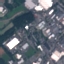
Land use / land cover class: Industrial